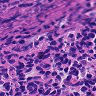
Metastatic tissue present: no